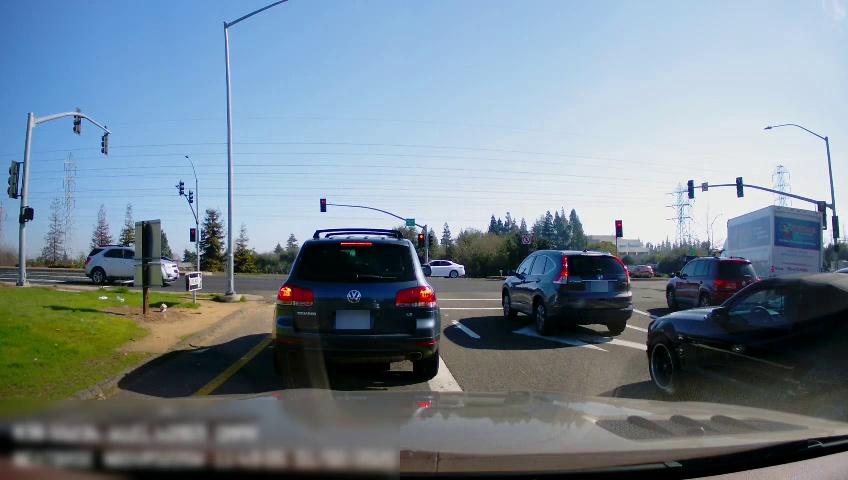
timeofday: Day
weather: Sunny
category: Drivable Space
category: Vehicles | Car
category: Vehicles | SUV
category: Vehicles | Truck
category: Vehicles | Car
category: Vehicles | SUV
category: Vehicles | SUV
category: Vehicles | SUV
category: Vehicles | Car
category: Vehicles | SUV
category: Lanes | Current Lane
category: Lanes | Current Lane
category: Lanes | Alternate Lane
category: Lanes | Alternate Lane
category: Traffic | Lights
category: Traffic | Lights
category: Traffic | Lights
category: Traffic | Lights
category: Traffic | Lights
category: Traffic | Lights
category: Traffic | Lights
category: Traffic | Lights
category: Traffic | Lights
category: Traffic | Lights
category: Traffic | Signs
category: Traffic | Lights
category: Traffic | Lights
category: Traffic | Lights
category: Traffic | Lights